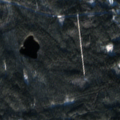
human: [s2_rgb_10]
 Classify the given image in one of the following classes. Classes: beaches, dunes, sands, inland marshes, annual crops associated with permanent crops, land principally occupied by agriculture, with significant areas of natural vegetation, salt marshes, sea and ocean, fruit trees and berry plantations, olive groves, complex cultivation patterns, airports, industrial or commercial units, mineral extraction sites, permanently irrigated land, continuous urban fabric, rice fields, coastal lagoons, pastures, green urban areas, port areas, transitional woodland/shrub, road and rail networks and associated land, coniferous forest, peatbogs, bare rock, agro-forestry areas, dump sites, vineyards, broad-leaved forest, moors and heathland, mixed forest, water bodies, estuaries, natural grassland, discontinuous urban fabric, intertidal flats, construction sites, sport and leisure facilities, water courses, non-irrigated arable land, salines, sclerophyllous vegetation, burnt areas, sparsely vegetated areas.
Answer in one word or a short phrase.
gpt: coniferous forest, mixed forest